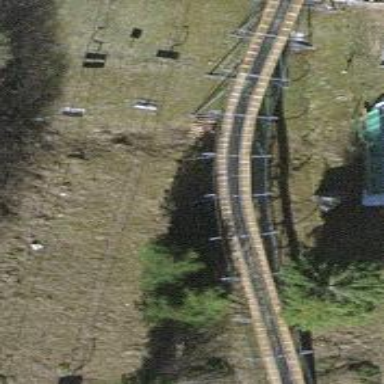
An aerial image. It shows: Summer toboggan attraction.